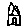
Label: house